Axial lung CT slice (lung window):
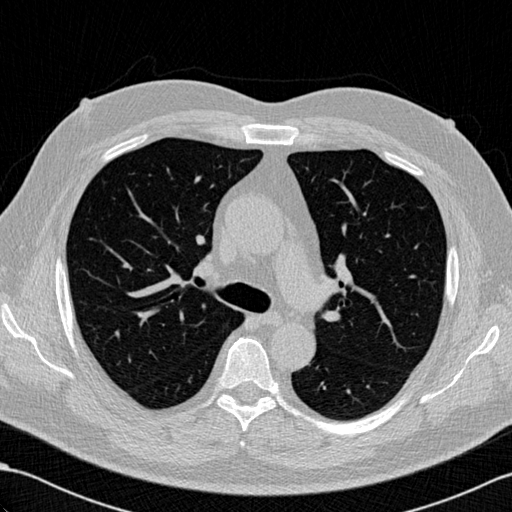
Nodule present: no